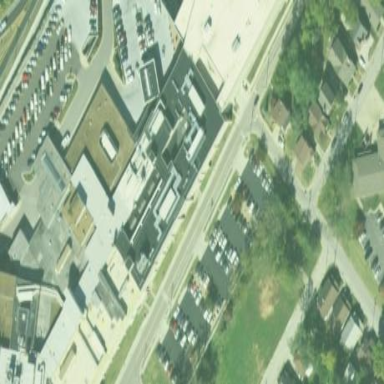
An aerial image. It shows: Healthcare facility identified as hospital.